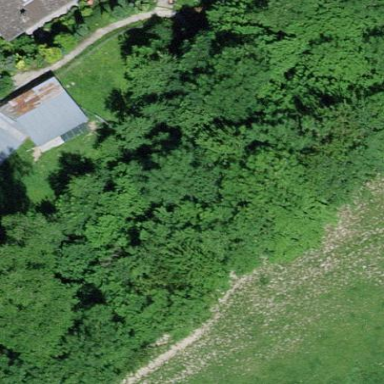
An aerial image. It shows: Beautiful woodland area.